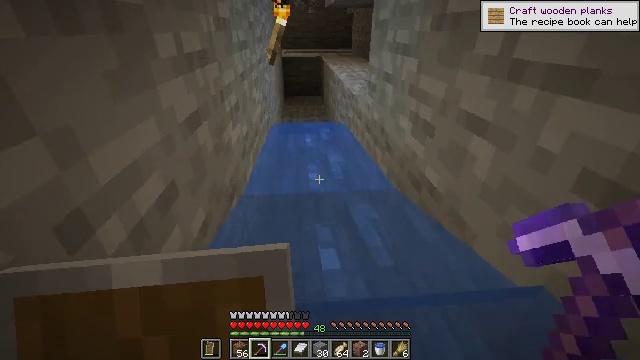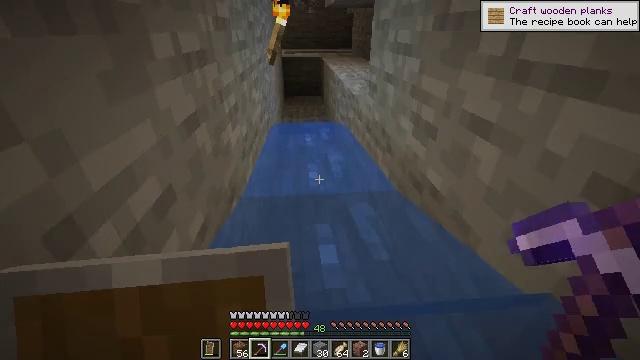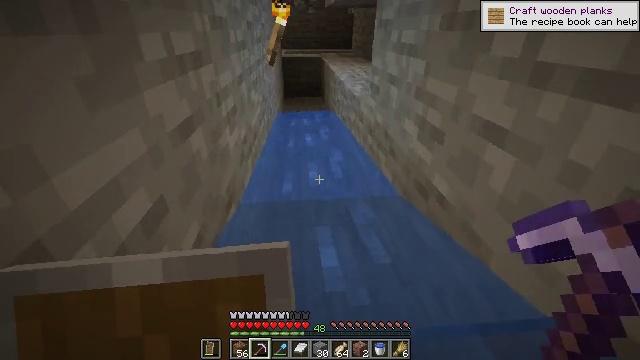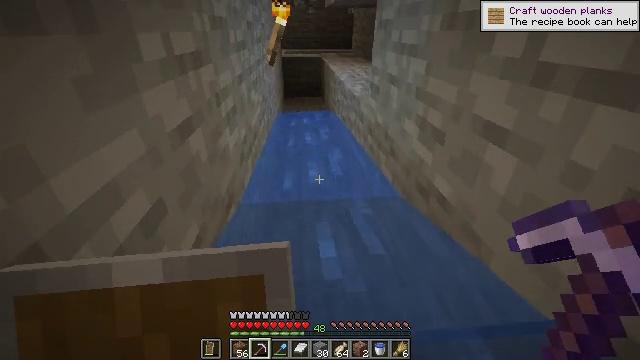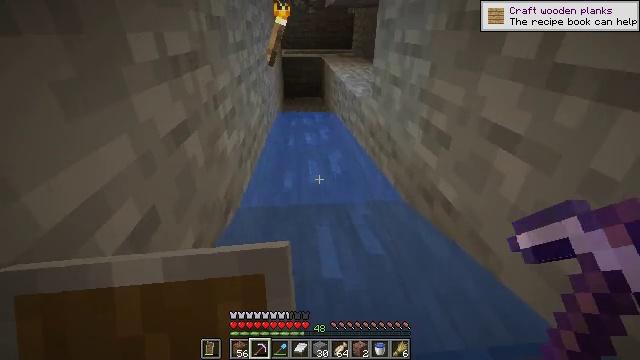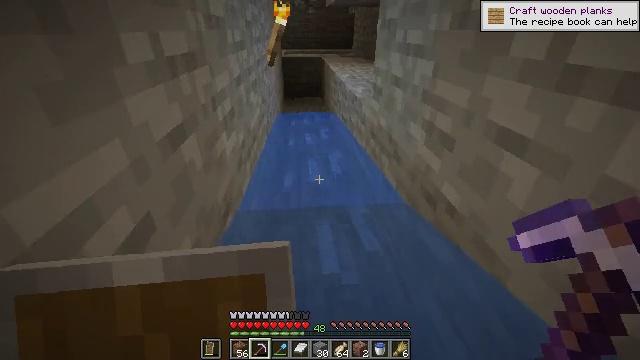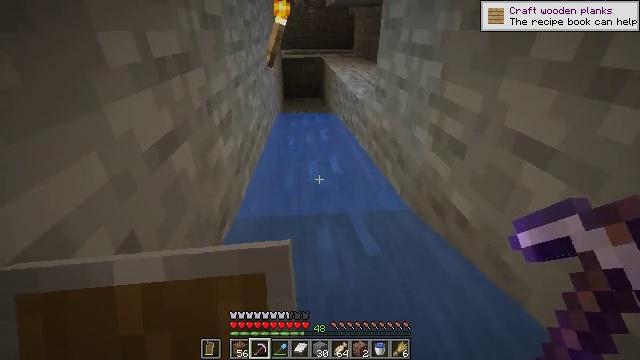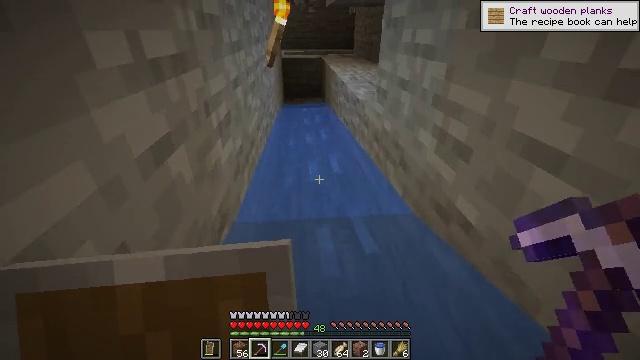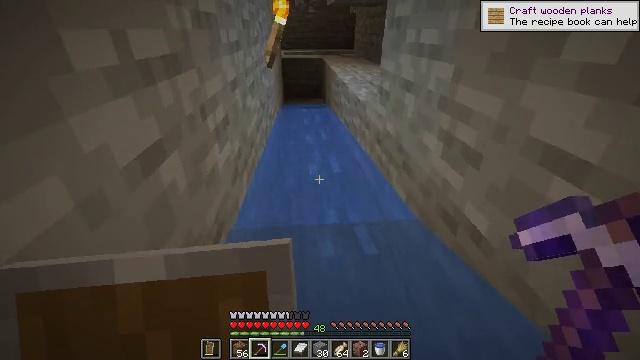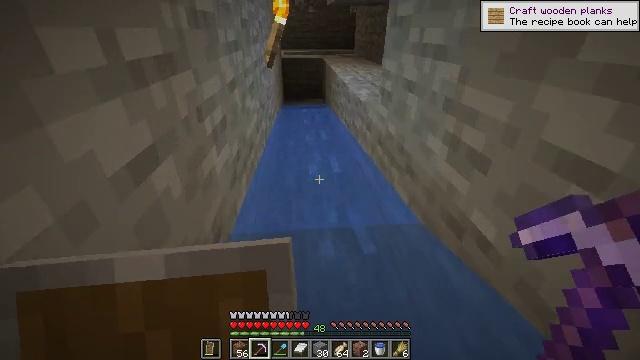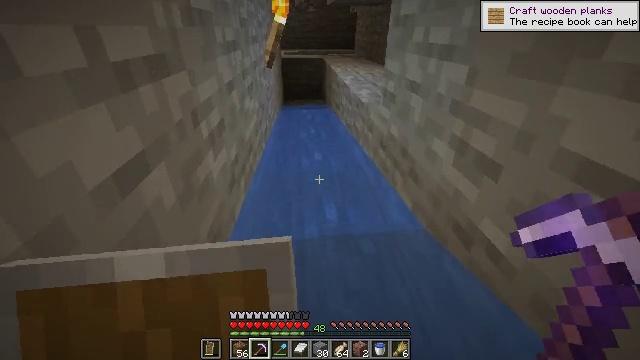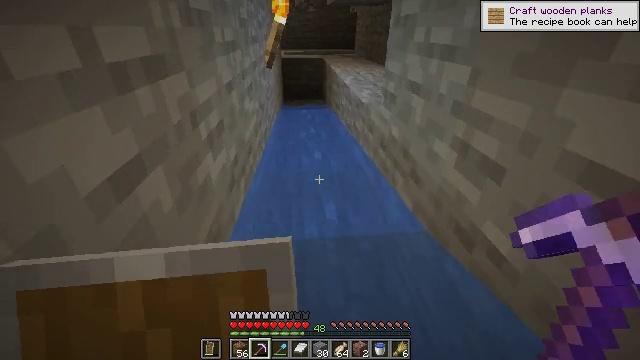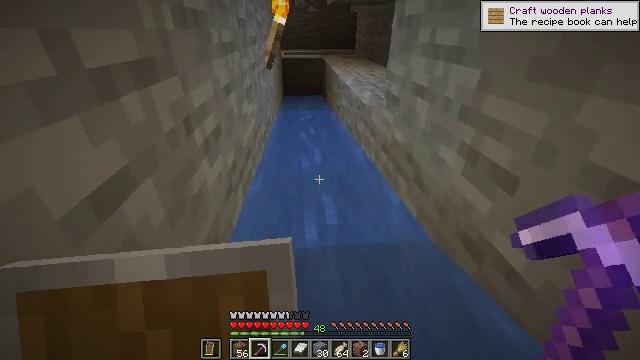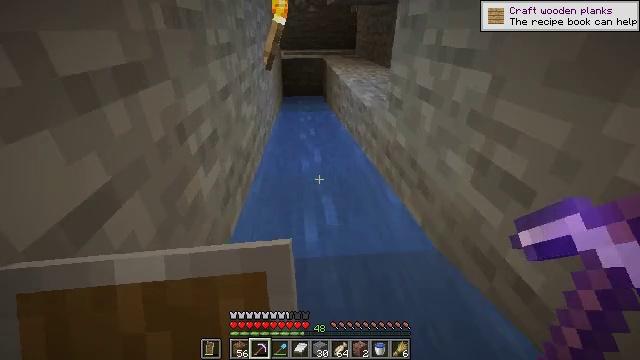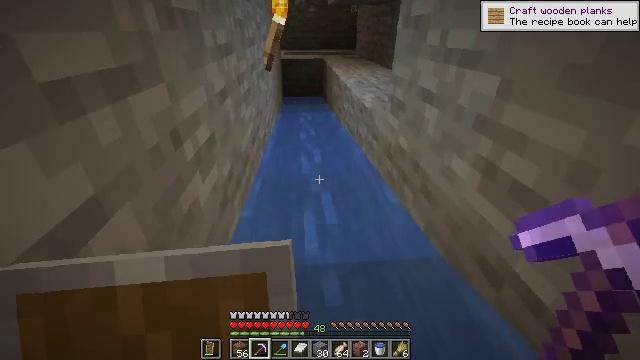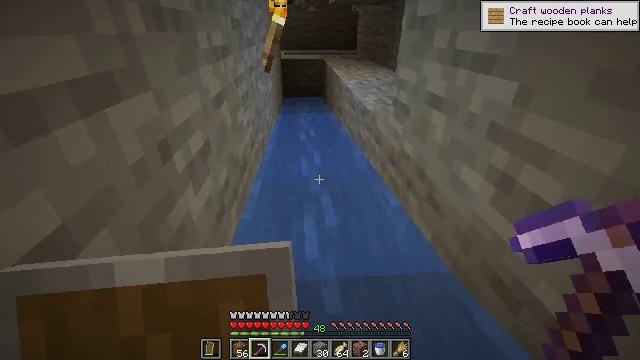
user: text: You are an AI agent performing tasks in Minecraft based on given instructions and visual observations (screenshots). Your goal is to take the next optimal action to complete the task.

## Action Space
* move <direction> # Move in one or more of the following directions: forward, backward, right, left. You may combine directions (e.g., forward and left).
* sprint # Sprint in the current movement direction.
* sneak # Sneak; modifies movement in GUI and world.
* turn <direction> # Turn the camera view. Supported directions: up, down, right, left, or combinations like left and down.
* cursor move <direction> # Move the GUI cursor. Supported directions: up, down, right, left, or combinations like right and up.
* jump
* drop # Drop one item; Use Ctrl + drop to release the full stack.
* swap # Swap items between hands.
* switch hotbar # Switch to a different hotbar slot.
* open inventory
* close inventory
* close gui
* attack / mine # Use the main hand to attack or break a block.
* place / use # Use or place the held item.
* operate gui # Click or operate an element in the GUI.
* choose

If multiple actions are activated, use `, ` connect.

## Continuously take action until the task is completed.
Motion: motion action
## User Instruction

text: Collect packed ice using a pickaxe.
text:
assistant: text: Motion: no_op
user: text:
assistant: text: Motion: no_op
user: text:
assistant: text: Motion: no_op
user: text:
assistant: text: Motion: no_op
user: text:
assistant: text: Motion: no_op
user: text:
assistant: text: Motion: no_op
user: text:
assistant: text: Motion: no_op
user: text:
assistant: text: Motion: no_op
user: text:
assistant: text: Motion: no_op
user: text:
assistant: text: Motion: no_op
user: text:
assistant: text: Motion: no_op
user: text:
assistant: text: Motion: no_op
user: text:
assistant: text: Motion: no_op
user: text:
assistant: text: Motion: no_op
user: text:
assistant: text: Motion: no_op
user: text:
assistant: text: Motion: no_op
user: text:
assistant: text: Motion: no_op
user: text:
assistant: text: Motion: move forward
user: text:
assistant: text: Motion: move forward
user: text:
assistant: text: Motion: move forward
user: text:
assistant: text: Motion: move forward, jump
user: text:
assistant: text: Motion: move forward, jump
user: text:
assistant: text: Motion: move forward, jump
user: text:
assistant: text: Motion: move forward, jump
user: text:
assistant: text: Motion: move forward, jump
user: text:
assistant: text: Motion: move forward, jump
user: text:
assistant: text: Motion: move forward, jump
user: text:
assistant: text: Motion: move forward, jump
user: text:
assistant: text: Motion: move forward, jump
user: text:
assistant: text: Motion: move forward, jump